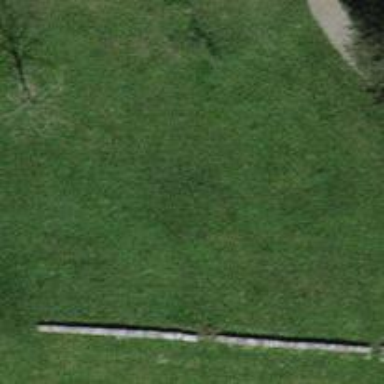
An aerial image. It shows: Picnic table located in leisure land area.